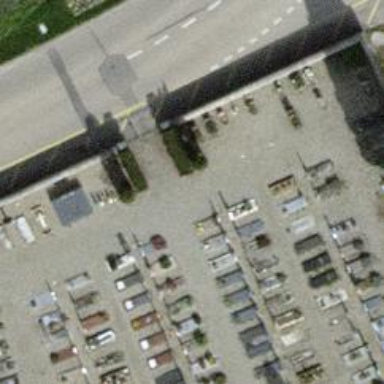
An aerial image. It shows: Entrance with barrier.